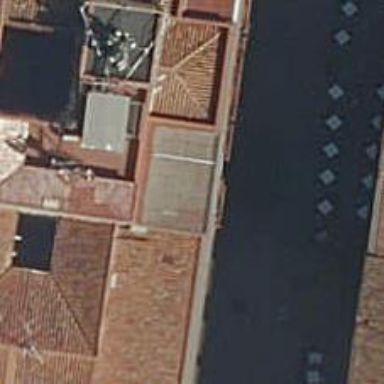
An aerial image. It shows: Restaurant.